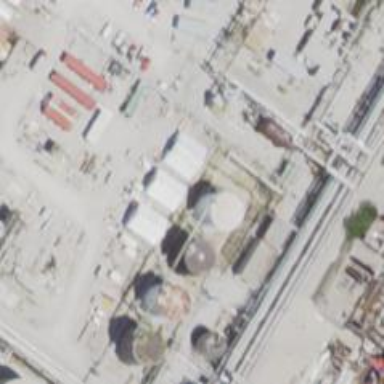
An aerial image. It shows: Storage tank with man-made structure.